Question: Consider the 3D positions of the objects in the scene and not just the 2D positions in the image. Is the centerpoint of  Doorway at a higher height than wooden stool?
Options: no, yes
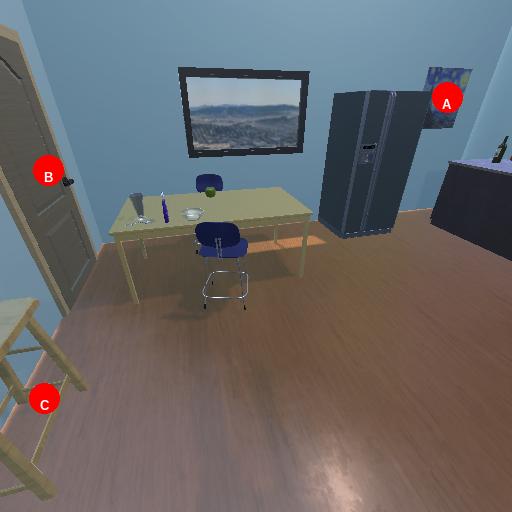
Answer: no